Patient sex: M
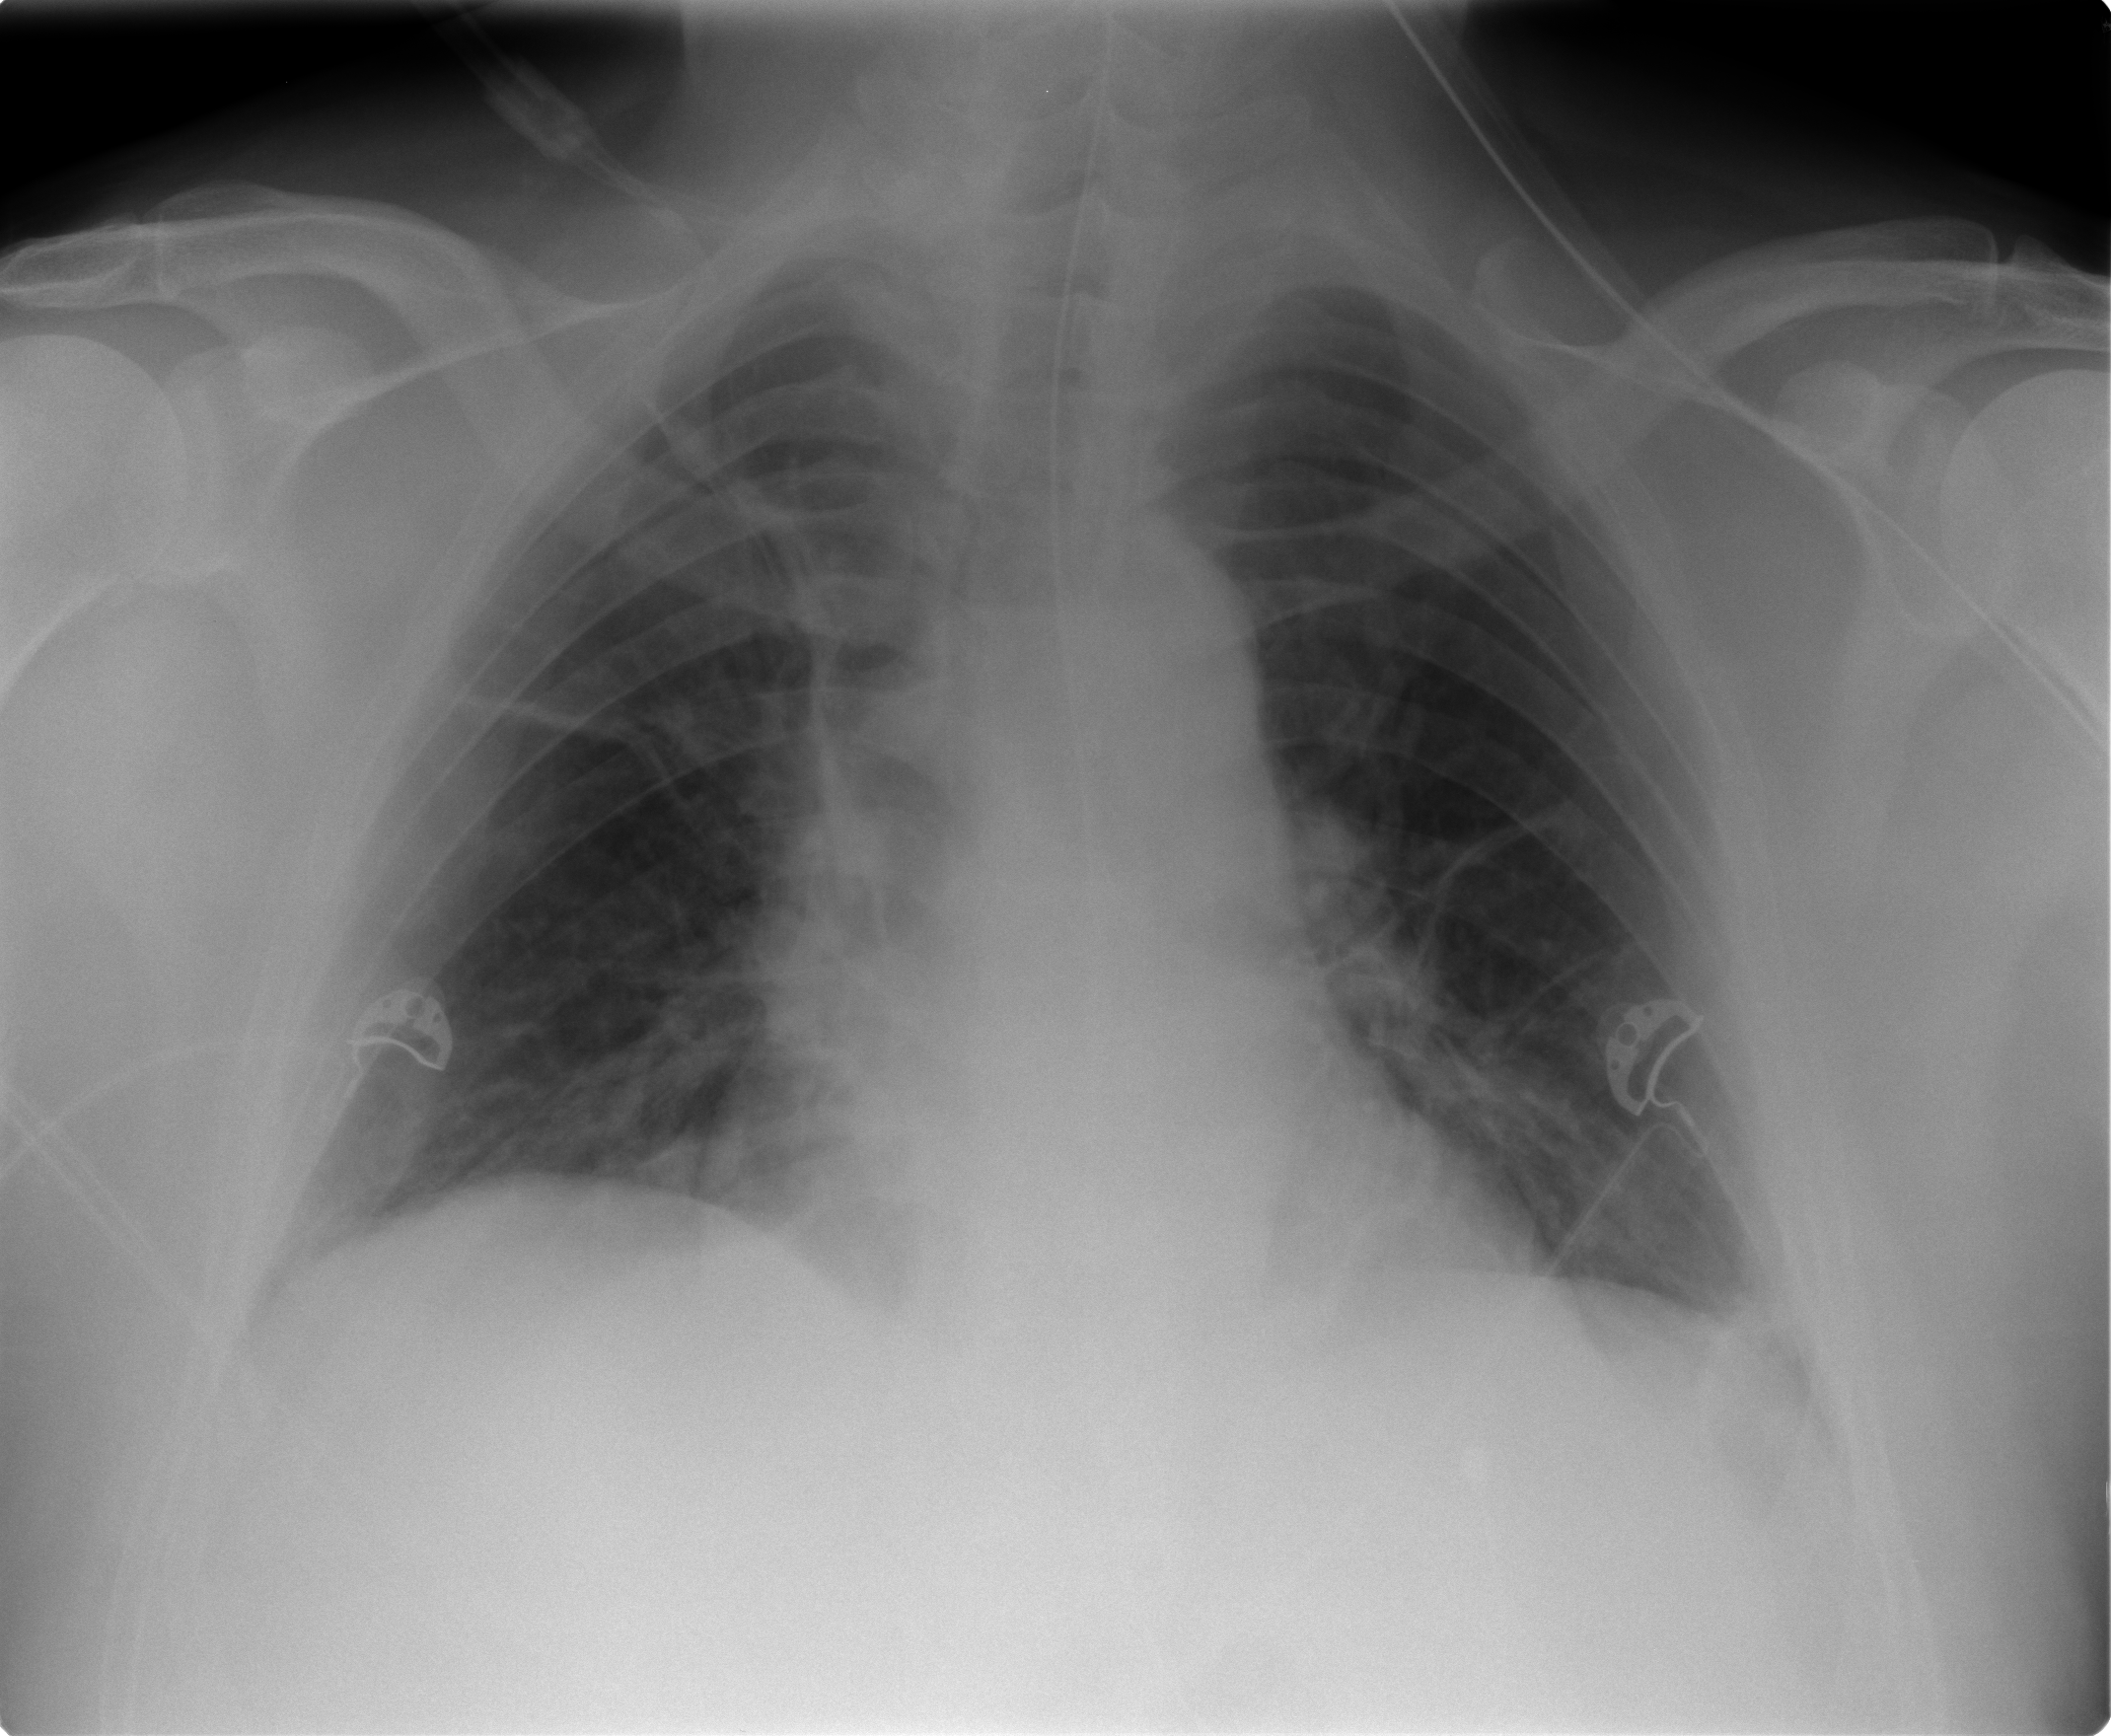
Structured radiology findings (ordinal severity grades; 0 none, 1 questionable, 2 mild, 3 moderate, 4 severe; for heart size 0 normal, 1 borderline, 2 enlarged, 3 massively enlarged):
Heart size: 0
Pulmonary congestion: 2
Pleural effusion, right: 0
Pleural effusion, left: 0
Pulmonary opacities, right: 2
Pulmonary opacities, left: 2
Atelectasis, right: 2
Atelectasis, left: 2